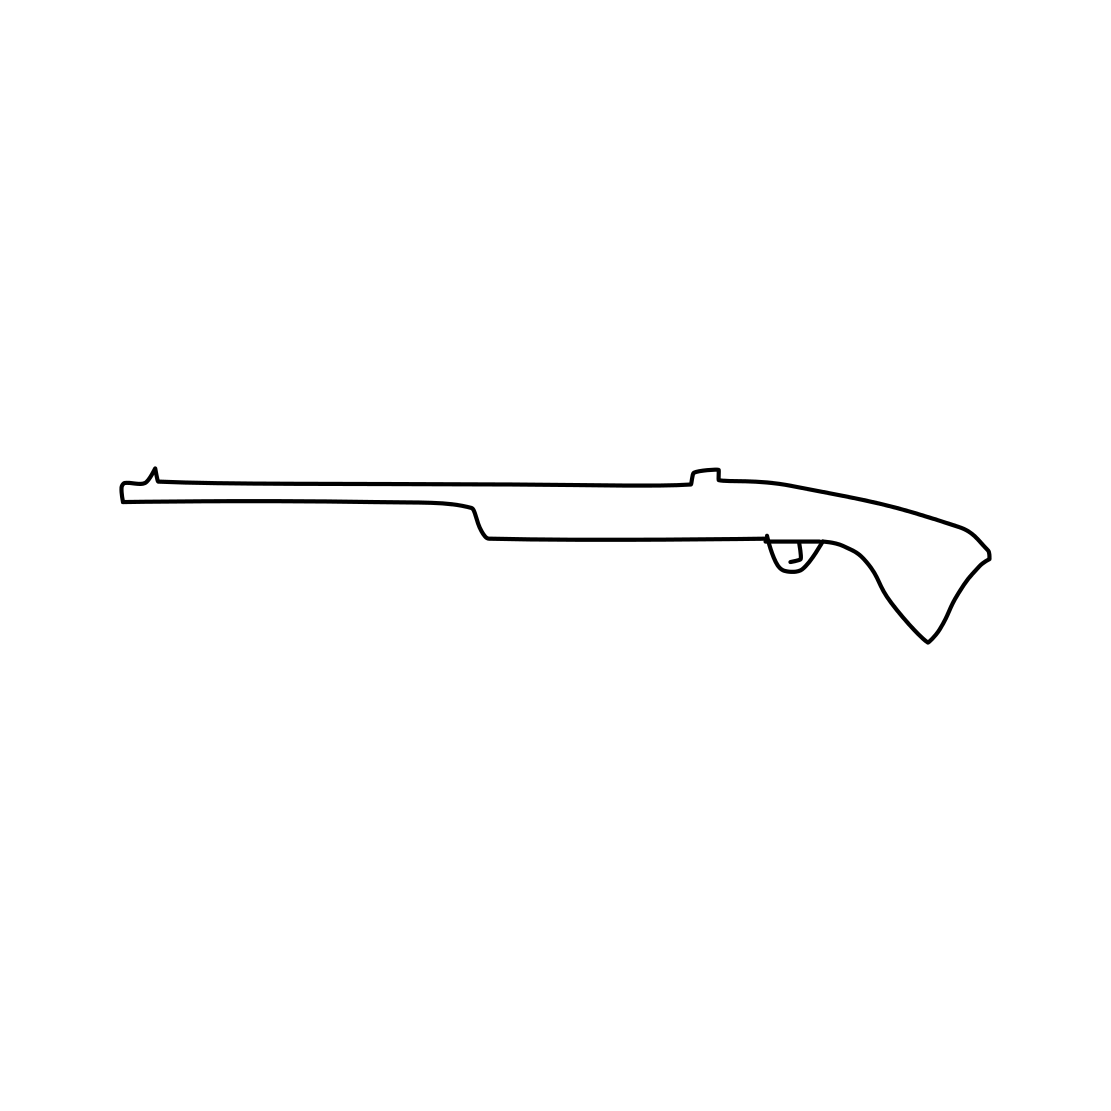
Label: rifle